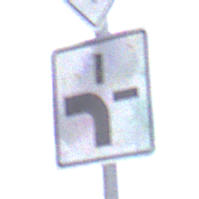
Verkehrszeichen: VerlaufVorfahrtsstrasse1
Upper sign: Vorfahrtsstrasse
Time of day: MorningAfternoon
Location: Outdoor (RoadRail)
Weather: Overcast
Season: NotSpecified
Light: Natural